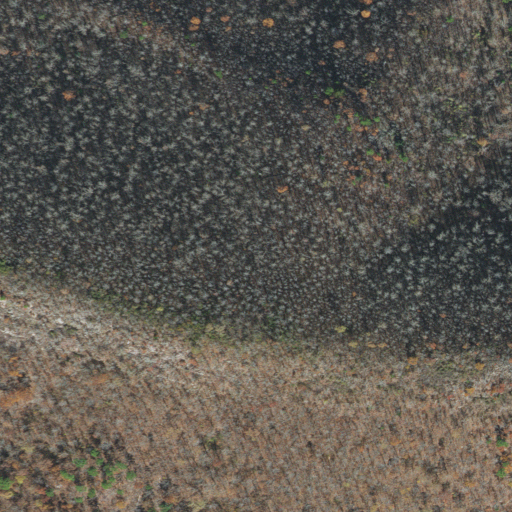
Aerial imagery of mountain in Arkansas named Boar Tusk Mountain containing deciduous forest, shrub, and mixed forest